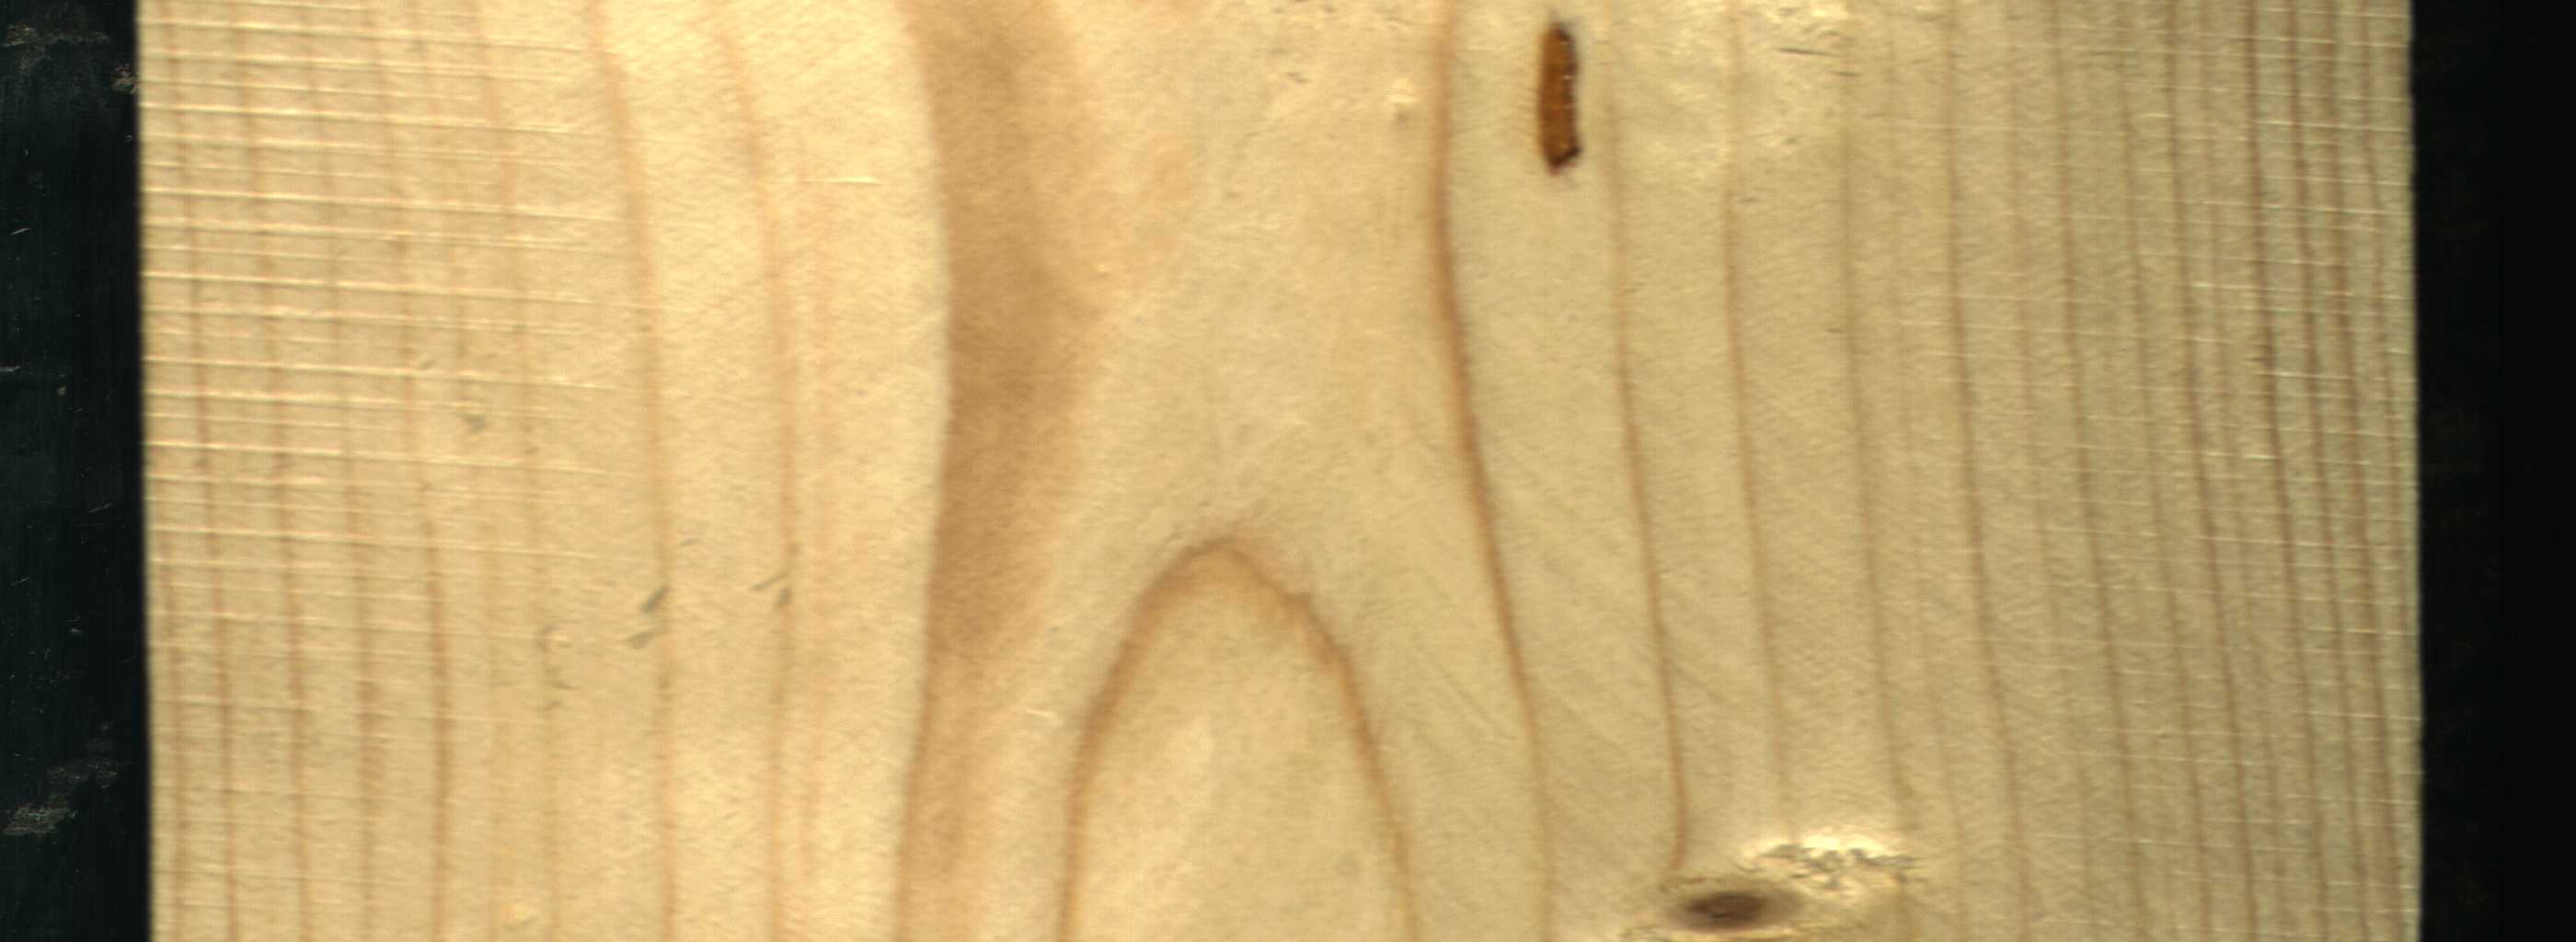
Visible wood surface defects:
resin
Live_Knot